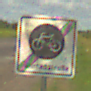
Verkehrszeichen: EndeFahrradstrasse
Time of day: Midday
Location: Outdoor (RoadRail)
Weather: PartlyCloudy
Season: NotSpecified
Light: Natural